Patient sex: F
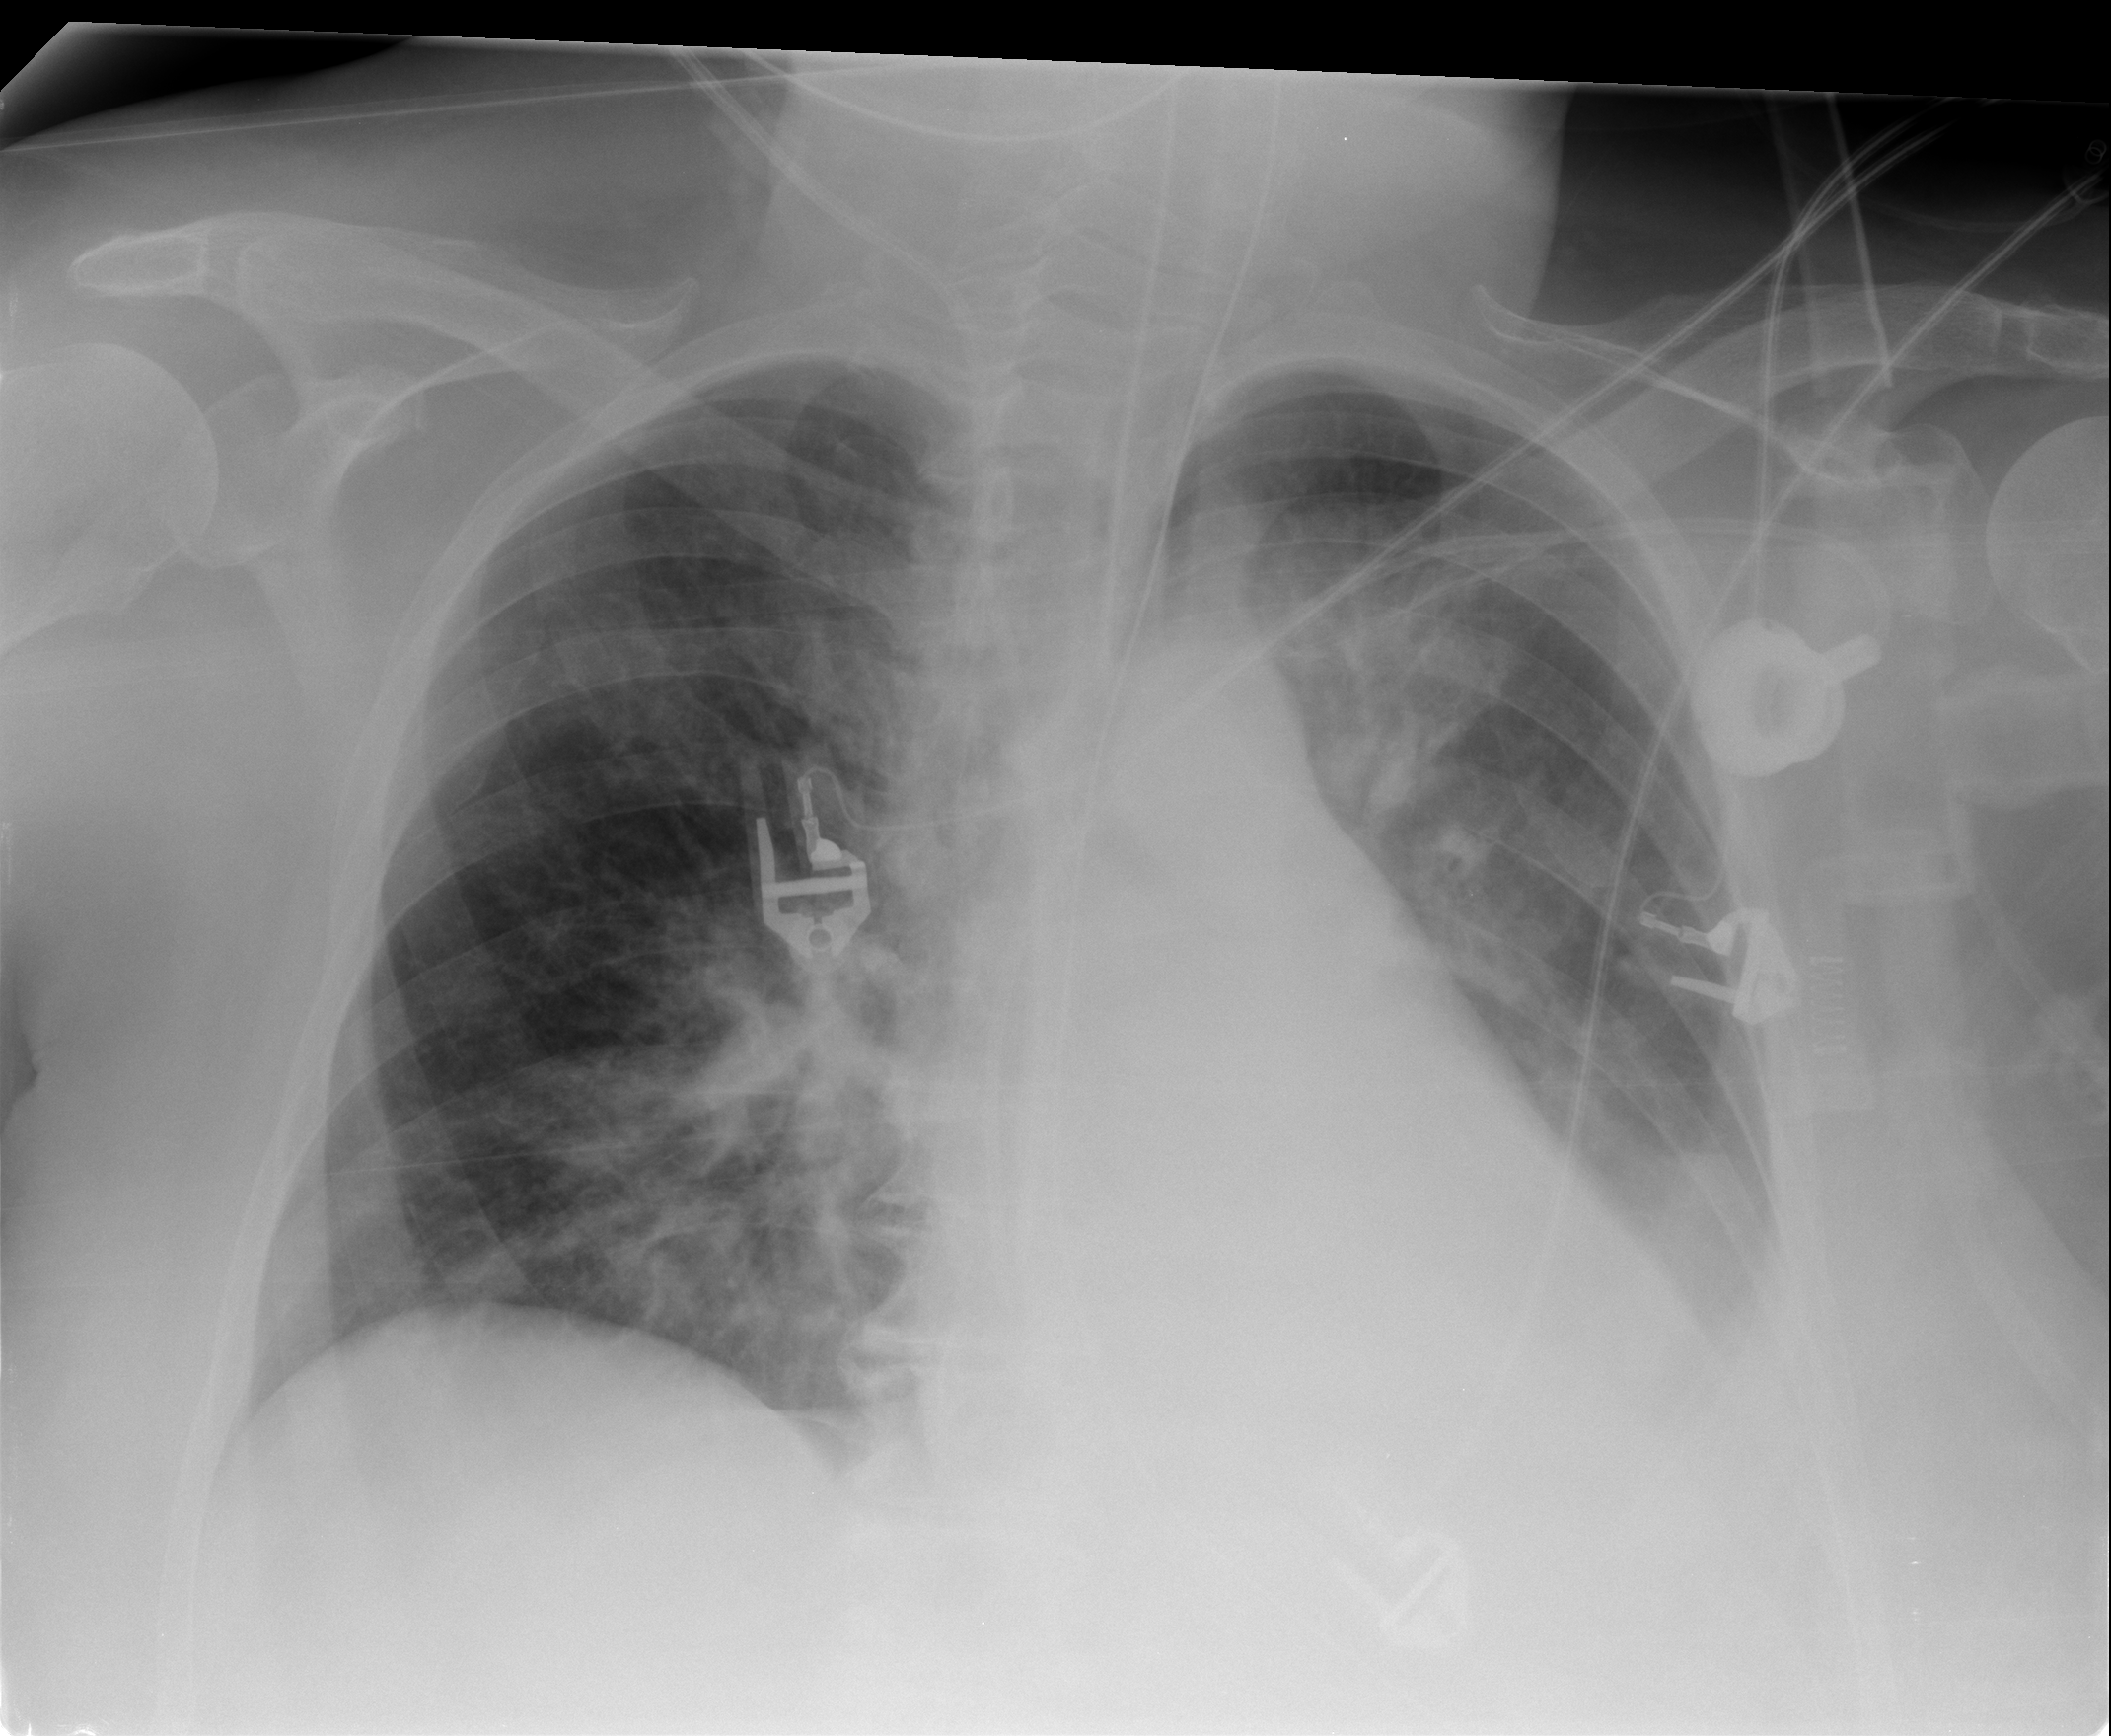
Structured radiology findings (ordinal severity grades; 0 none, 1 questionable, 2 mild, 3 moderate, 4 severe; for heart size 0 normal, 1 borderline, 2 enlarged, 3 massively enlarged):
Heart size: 2
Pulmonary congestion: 3
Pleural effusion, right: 0
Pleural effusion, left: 2
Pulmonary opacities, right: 2
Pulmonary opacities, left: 3
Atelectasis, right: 0
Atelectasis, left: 2